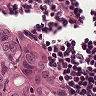
Metastatic tissue present: yes